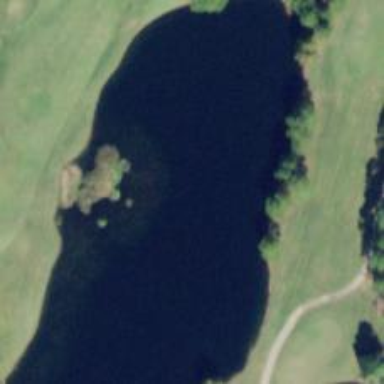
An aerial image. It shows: Water hazard on golf course.